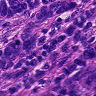
Metastatic tissue present: yes